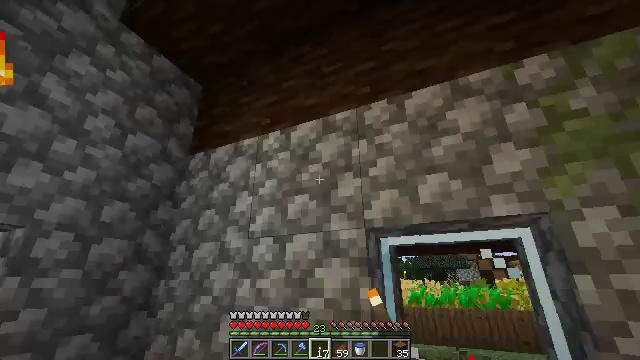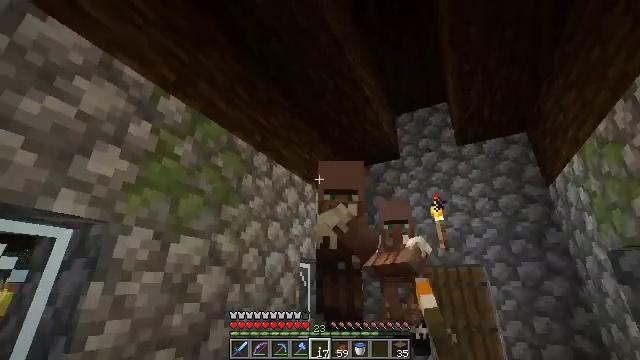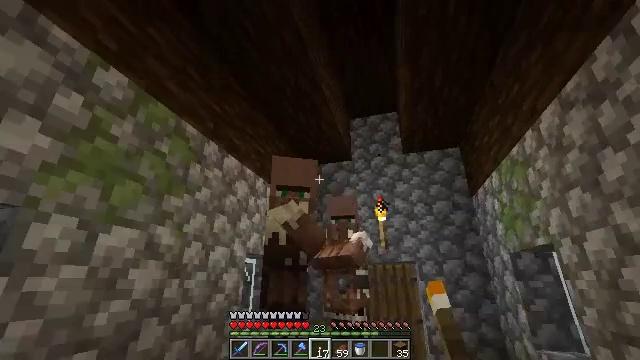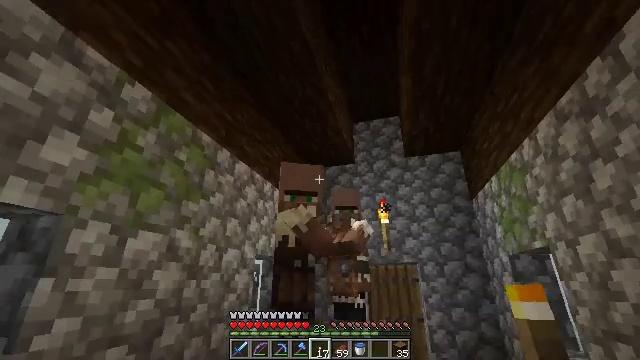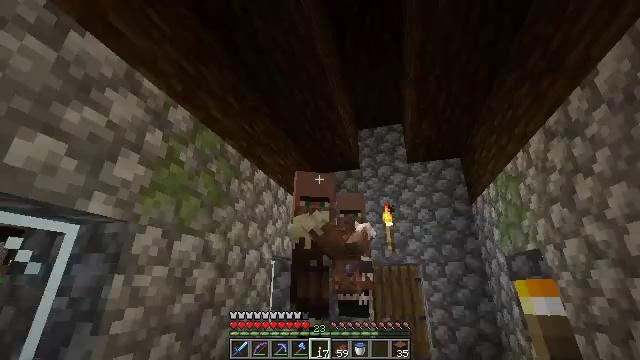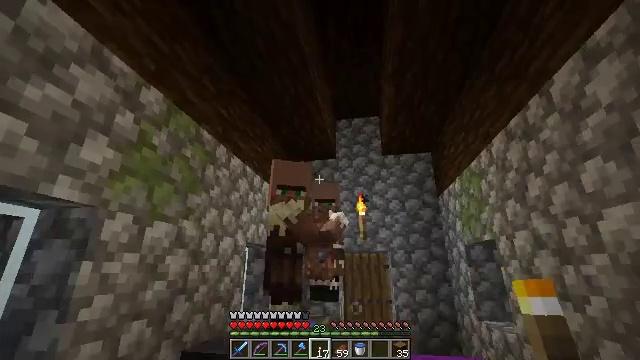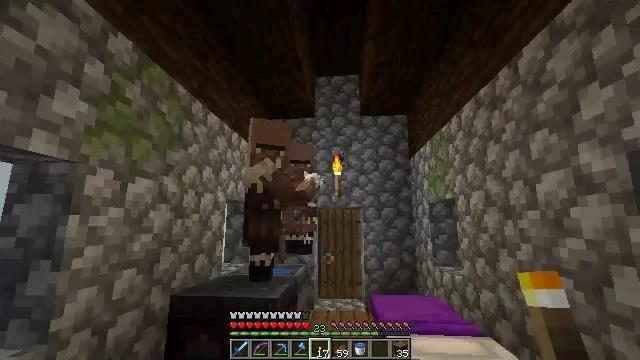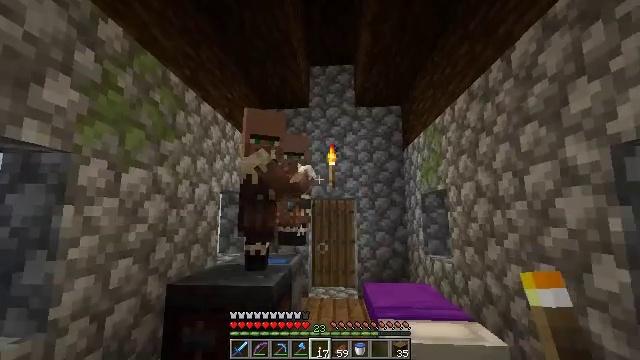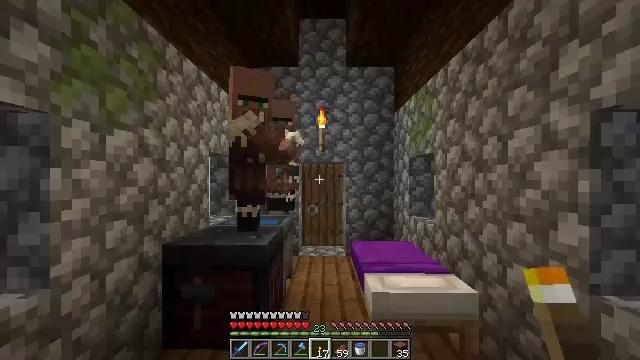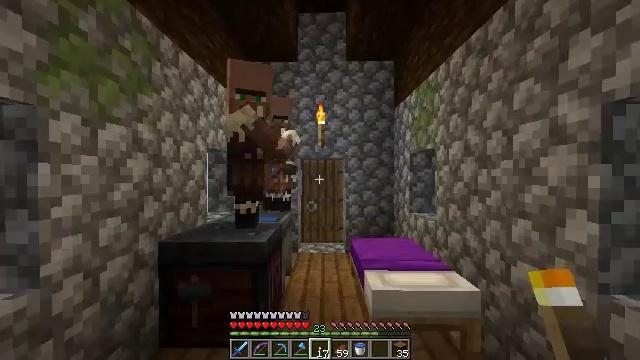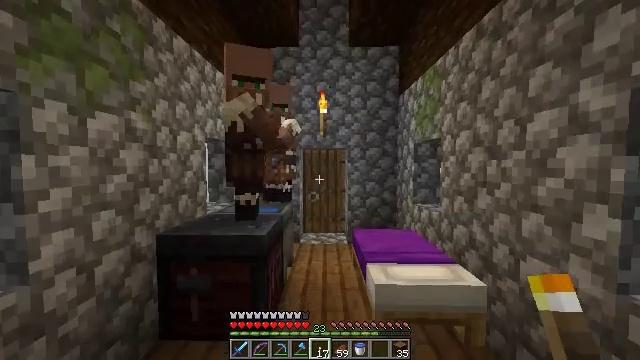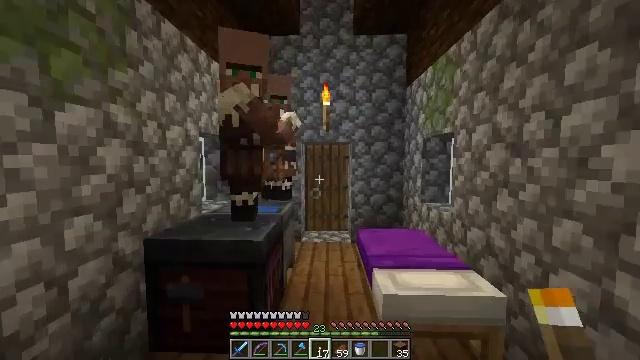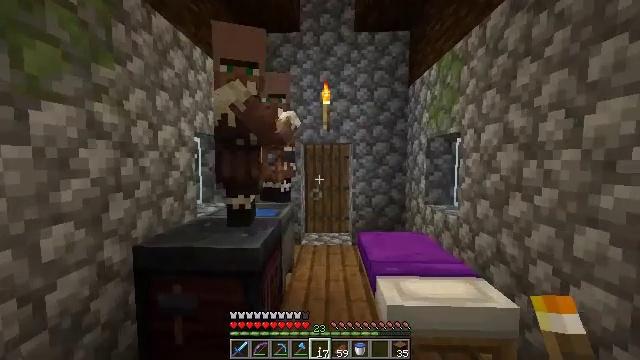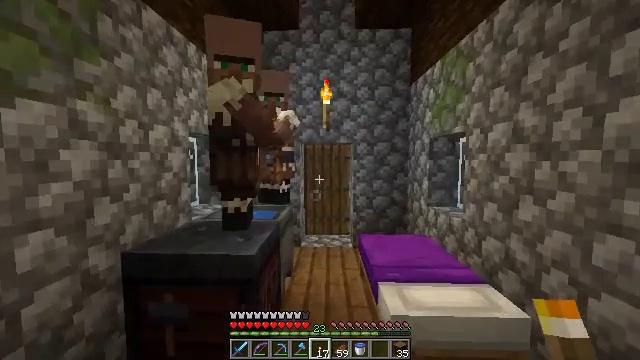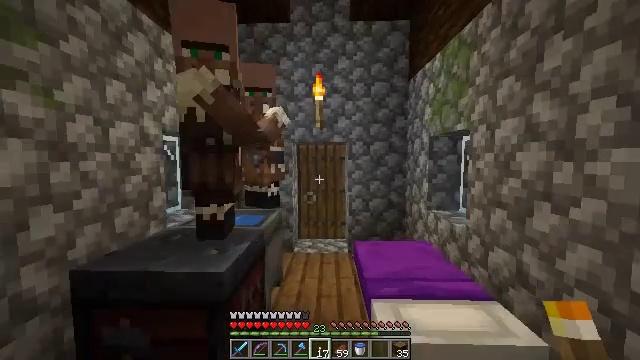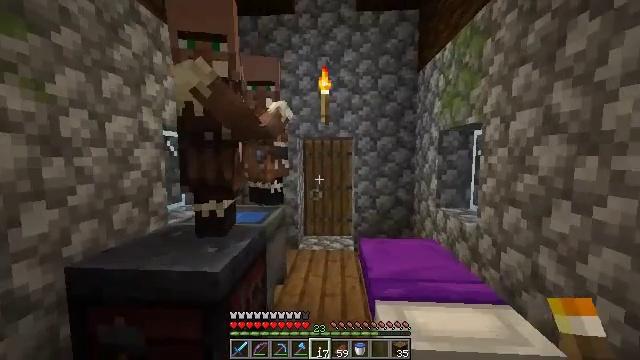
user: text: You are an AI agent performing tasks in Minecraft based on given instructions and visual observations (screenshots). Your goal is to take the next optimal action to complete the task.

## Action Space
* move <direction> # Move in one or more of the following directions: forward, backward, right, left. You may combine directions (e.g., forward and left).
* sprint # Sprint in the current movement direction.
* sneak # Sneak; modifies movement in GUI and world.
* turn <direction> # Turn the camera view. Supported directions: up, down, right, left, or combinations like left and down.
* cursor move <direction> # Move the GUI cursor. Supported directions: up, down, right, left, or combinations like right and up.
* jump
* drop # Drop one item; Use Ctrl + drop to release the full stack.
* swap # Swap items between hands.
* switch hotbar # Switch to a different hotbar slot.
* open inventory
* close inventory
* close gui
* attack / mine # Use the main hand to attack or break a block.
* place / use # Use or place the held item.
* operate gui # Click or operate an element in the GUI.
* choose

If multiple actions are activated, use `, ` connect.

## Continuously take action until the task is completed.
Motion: motion action
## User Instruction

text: Mine the purple bed.
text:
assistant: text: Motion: move back and move left, turn right
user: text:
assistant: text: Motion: move back and move left, turn right
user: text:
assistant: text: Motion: move back and move left
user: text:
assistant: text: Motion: move back
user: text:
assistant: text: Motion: turn right and down
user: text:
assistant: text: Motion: turn right and down
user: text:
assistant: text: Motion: turn right and down
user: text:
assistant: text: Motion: turn right and down
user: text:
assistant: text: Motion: move forward
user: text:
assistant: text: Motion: move forward, turn down
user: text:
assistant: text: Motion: move forward, turn down
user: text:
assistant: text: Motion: move forward
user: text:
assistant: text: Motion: move forward and move right
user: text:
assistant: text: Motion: move forward and move right
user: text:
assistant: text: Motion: move forward and move right, turn left
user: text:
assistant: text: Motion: move forward, turn left and down
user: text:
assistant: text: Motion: turn left and down
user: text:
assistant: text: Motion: turn left and down
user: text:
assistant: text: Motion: turn right and down
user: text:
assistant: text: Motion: turn right and down
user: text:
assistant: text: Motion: no_op
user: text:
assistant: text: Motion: no_op
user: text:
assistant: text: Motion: no_op
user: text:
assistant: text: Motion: move back and move left
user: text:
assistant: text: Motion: move back and move left
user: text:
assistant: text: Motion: move back and move left
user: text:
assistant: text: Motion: move back, turn right and down
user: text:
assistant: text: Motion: move back, turn right and down
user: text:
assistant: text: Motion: move back and move left, turn right and up
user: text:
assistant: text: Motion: move back and move left, turn right and down